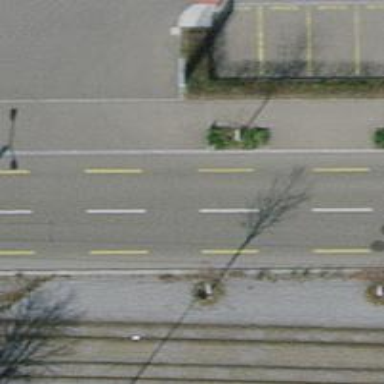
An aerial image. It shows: Avenue lined with trees.